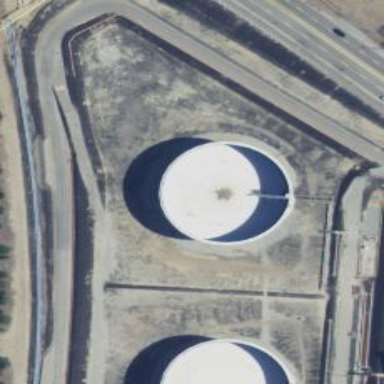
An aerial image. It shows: Storage tank with man-made structure.